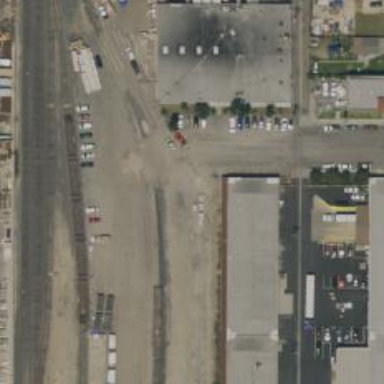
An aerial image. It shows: Railway siding for service.